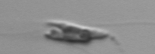
Label: Chrysochromulina_lanceolata